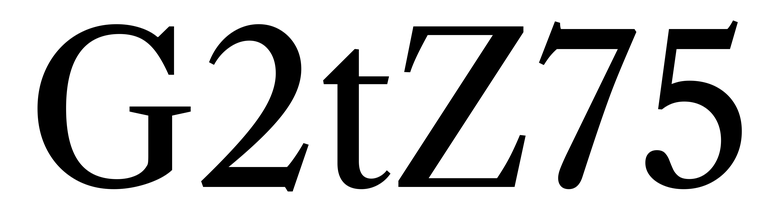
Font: LibreCaslonText_Regular